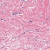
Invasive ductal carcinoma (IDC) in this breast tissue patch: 0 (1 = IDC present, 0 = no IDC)